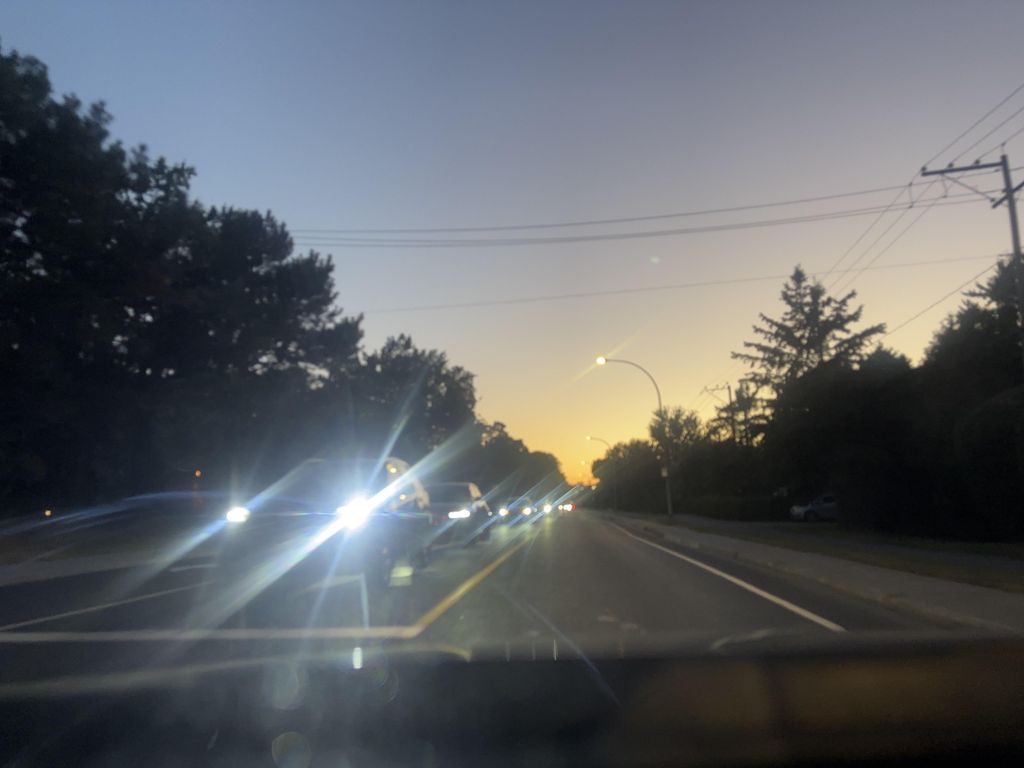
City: montreal